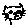
Label: cat